Field crop: maize
Growth stage: 2
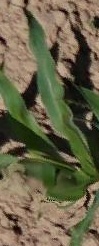
Species: maize